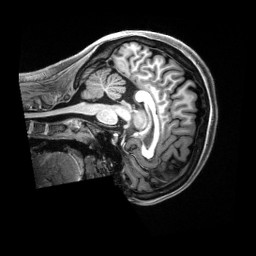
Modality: T1w
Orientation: sagittal
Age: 19
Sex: female
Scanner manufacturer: siemens
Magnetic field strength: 3 T
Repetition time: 2.5 s
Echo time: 0.00222 s